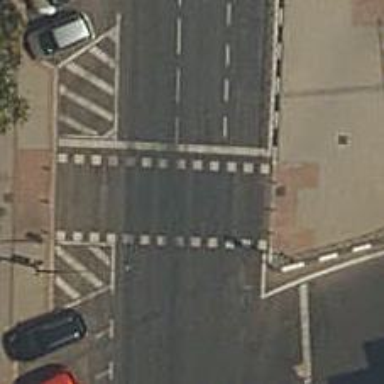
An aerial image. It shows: Road crossing with traffic signals.